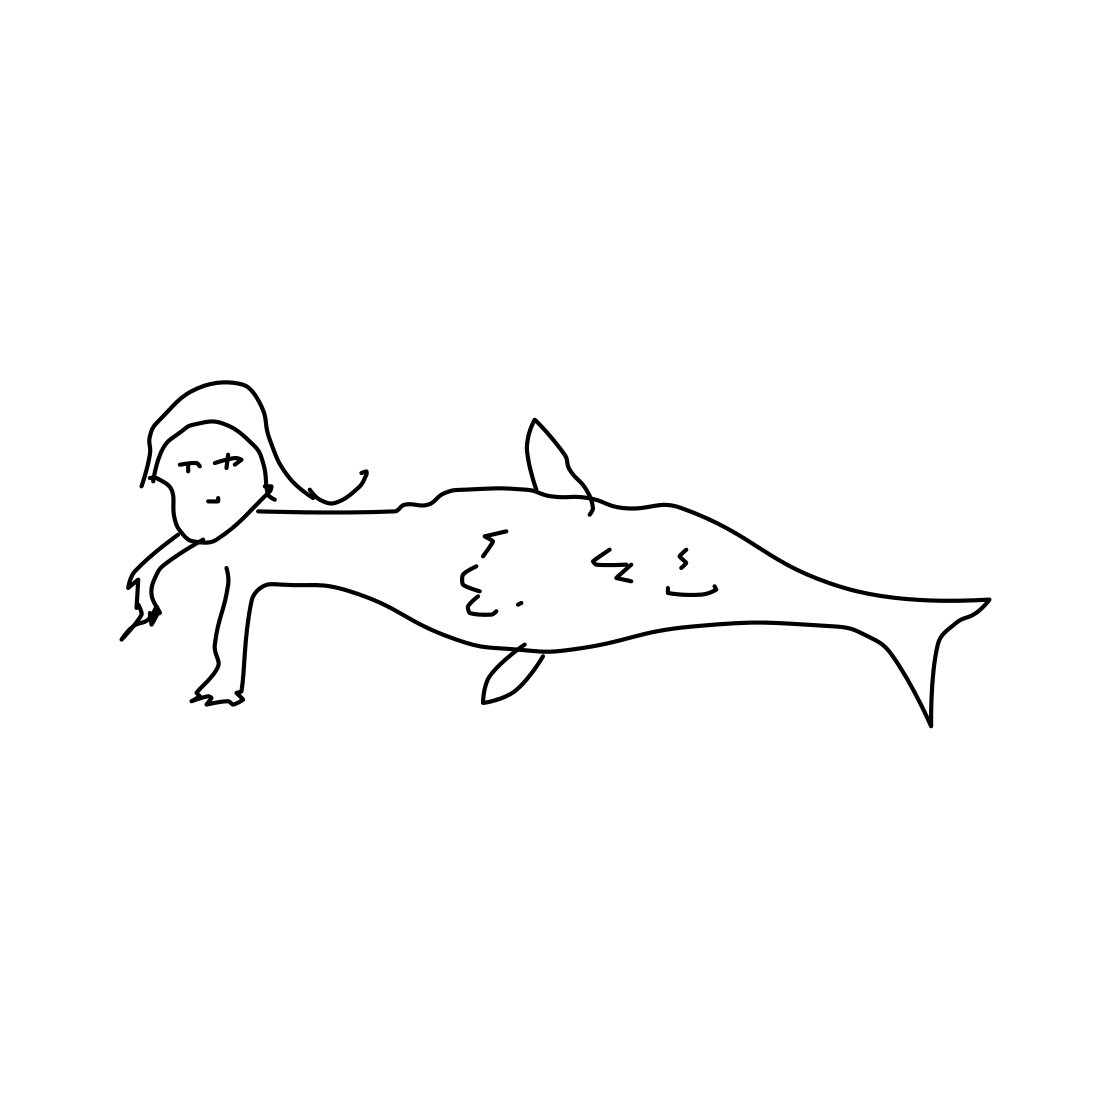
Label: mermaid